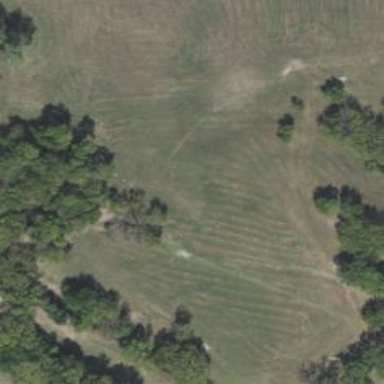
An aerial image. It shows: Grassy area designated as golf fairway.